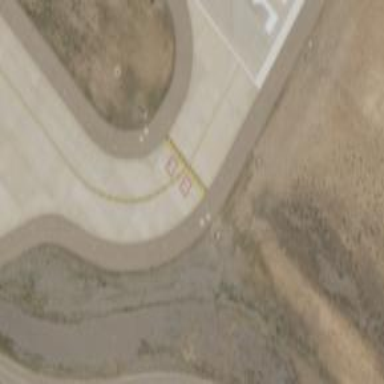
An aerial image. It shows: Image of taxiway at airport.